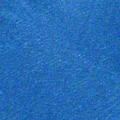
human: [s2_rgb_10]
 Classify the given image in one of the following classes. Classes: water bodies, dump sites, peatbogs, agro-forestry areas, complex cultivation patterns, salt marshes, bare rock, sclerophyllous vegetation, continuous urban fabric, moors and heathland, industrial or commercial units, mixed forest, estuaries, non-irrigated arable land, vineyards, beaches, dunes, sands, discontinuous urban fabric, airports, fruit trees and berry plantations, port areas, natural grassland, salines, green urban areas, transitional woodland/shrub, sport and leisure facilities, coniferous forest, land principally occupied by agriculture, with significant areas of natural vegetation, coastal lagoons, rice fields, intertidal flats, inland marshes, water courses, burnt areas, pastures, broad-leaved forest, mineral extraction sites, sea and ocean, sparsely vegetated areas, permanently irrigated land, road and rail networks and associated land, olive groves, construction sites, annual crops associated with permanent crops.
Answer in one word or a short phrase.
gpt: sea and ocean